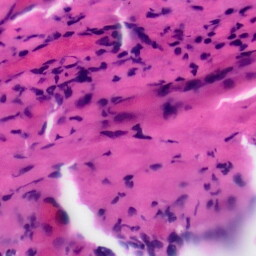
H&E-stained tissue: Tonsil